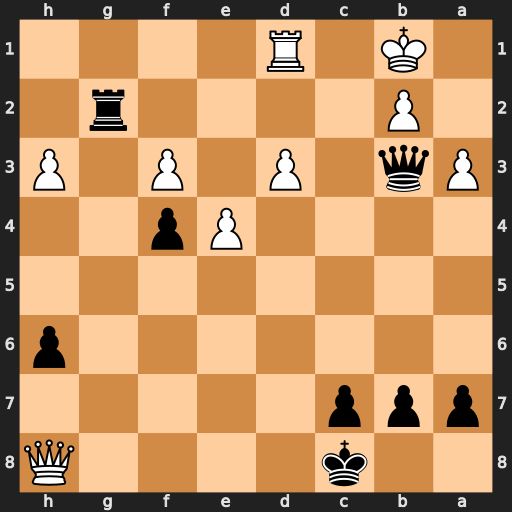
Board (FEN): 2k4Q/ppp5/7p/8/4Pp2/Pq1P1P1P/1P4r1/1K1R4
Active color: b
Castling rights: -
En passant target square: -
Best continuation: Rg8 Qxh6 Qxd1+